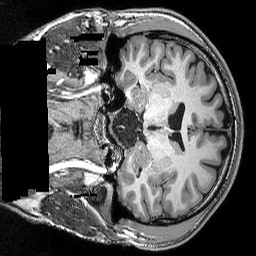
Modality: T1w
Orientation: coronal
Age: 27
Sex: male